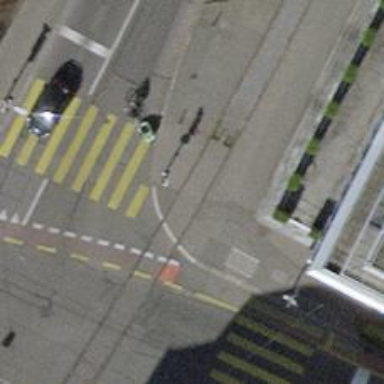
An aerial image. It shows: Railway crossing.